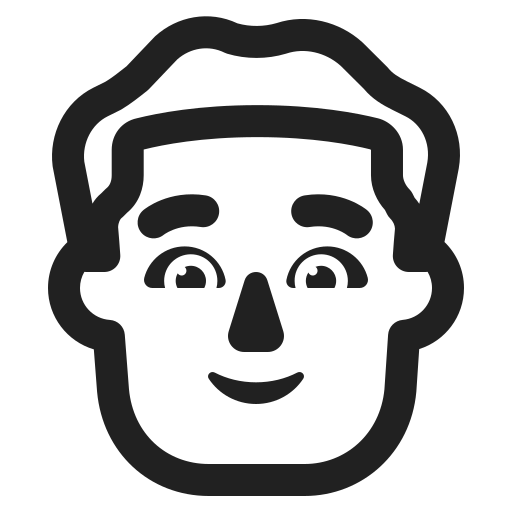
man white hair high contrast default